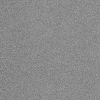
Atmospheric dust classification: dusty